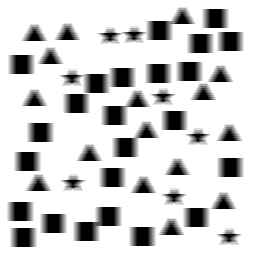
Squares: 24
Triangles: 16
Stars: 8
Total shapes: 48